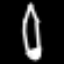
Label: pencil